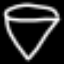
Label: diamond